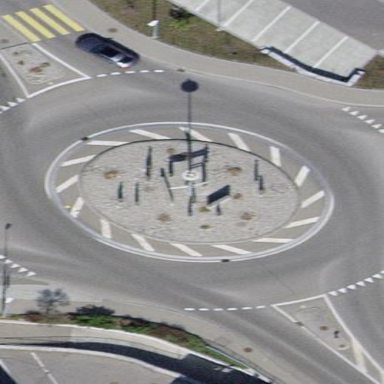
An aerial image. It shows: Primary highway with asphalt surface. The highway features roundabout with separate sidewalk.